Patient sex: M
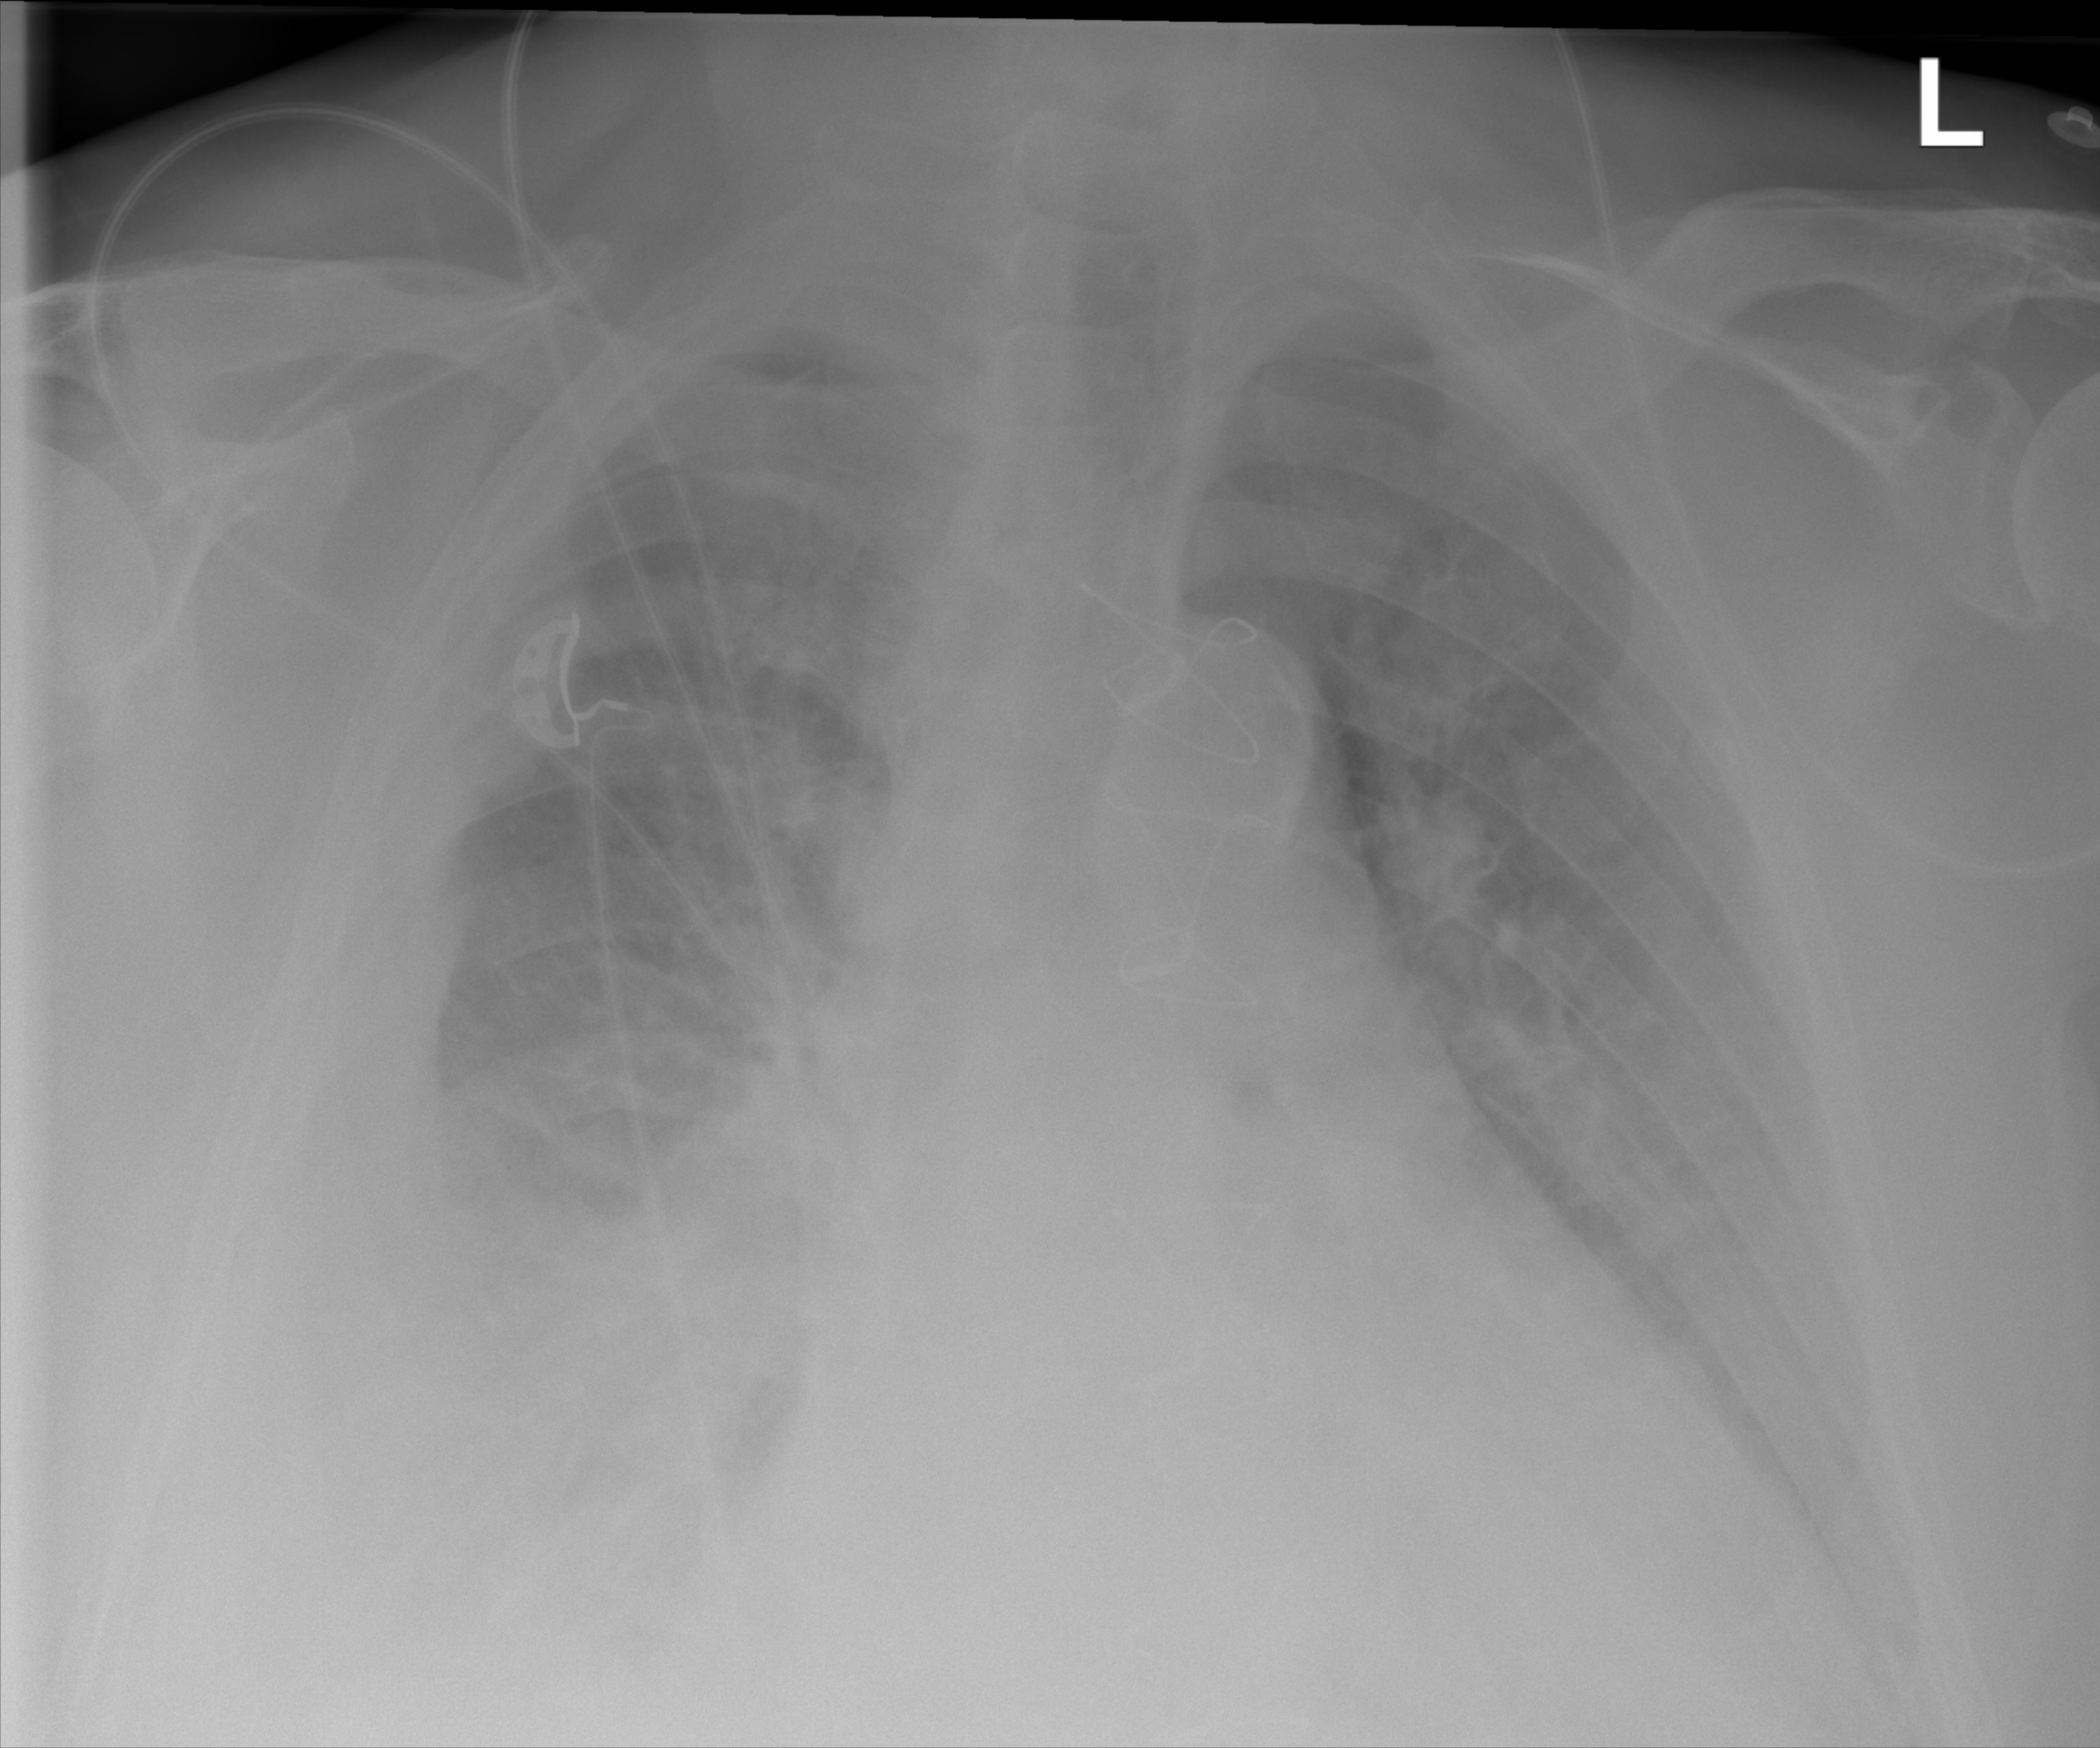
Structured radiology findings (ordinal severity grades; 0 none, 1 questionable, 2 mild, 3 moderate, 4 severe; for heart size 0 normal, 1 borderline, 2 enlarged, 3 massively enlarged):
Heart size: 3
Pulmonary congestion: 3
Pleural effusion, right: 3
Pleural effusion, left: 2
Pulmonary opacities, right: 4
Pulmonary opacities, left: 2
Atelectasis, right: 2
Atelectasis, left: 2